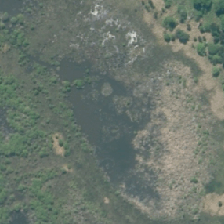
Land cover: herbaceous_freshwater_vege